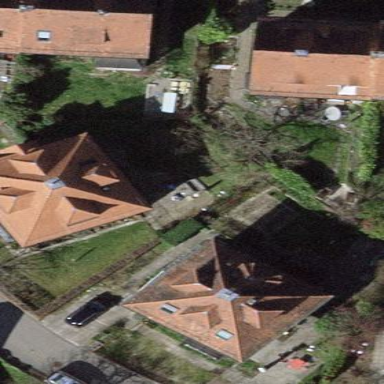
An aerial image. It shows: Building with pyramidal-shaped roof.